Question: Everything about my layout will flow with the resizing of the main window. The problem I'm facing is that as you can see, the datagrid goes off the screen. If you maximize the window, the datagrid will resize with the window, but continue to go off the screen. How do I get it to maintain its margin of 20 with it's parent grid?
'''
<Grid>
<StackPanel Orientation="Vertical">
<TextBox Height="170" Name="txtSQL" VerticalAlignment="Top" AcceptsReturn="True" TextWrapping="Wrap" Margin="20"/>
<Button Content="Run!" Height="23" HorizontalAlignment="Left" Name="btnRun" VerticalAlignment="Top" Margin="20,0,0,0" Width="75" Click="btnRun_Click" />
<Grid>
<my:DataGrid Name="dgResults" VerticalAlignment="Top" Margin="20" />
</Grid>
</StackPanel>
</Grid>
'''

UPDATE:
Just to be more specific. The effect I'm trying to accomplish here is this:
When the window first loads, you are presented with a blank datagrid, so it's only about 15 pixels high. When you run the query, it will populate the datagrid by reassigning the itemssource. As of now, when you do that, if the data exceeds the window size, it will go off the bottom of the screen. I need it to only expand to the bottom of the window then enable the scrollbar. I can do this just by wrapping it in a scrollviewer im sure. However, when the window is resized, the datagrid needs to resize with it.
I'm wondering if the setup might have something to do with it. The form is actually a wpf page being displayed in a frame.
UPDATE:
'''
<Page x:Class="Hold_Database___Prototype_1.Views.SQL"
xmlns="http://schemas.microsoft.com/winfx/2006/xaml/presentation"
xmlns:x="http://schemas.microsoft.com/winfx/2006/xaml"
xmlns:mc="http://schemas.openxmlformats.org/markup-compatibility/2006"
xmlns:d="http://schemas.microsoft.com/expression/blend/2008"
mc:Ignorable="d"
d:DesignHeight="304" d:DesignWidth="732"
Title="SQL" xmlns:my="http://schemas.microsoft.com/wpf/2008/toolkit" AllowDrop="True">
<Grid>
<Grid.RowDefinitions>
<RowDefinition />
<RowDefinition Height="23" />
<RowDefinition Height="*"/>
</Grid.RowDefinitions>
<TextBox Height="170" Name="txtSQL" VerticalAlignment="Top" AcceptsReturn="True" TextWrapping="Wrap" Margin="20" Grid.Row="0"/>
<Button Content="Run!" Height="23" HorizontalAlignment="Left" Name="btnRun" VerticalAlignment="Top"
Margin="20,0,0,0" Width="75" Grid.Row="1" Click="btnRun_Click" />
<DockPanel Grid.Row="2">
<my:DataGrid Name="dgResults" Margin="20" />
</DockPanel>
</Grid>
</Page>
'''
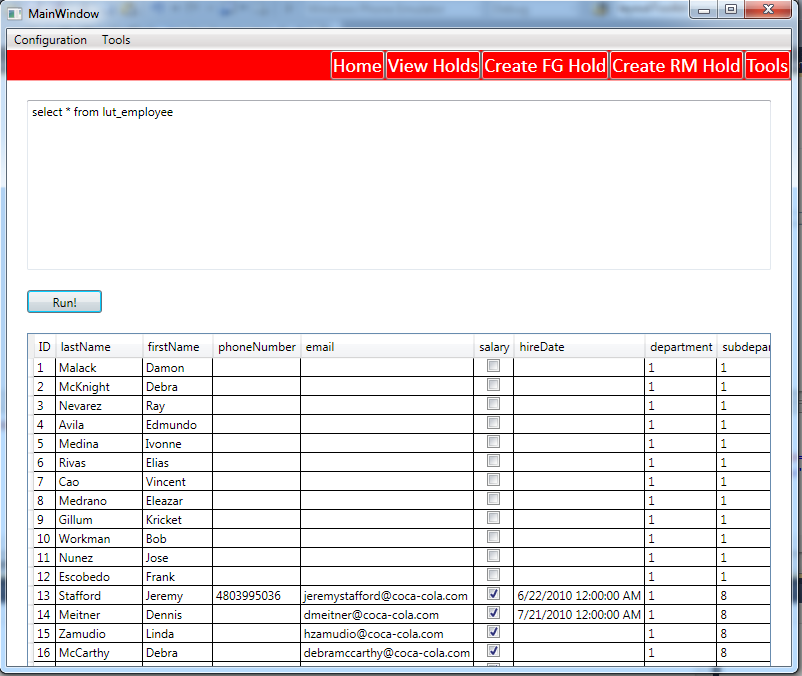
Answer: What is the dock panel for in this example?
Try putting the DataGrid directly in the cell with no stackpanel. If you are setting the button height then set set grid to auto.
Also, why give so much space to the text?
'''
<Grid.RowDefinitions>
<RowDefinition Height="Auto" />
<RowDefinition Height="Auto" />
<RowDefinition Height="*"/>
</Grid.RowDefinitions>
<TextBox Height="170" Name="txtSQL" VerticalAlignment="Top" AcceptsReturn="True" TextWrapping="Wrap" Margin="20" Grid.Row="0"/>
<Button Content="Run!" Height="23" HorizontalAlignment="Left" Name="btnRun" VerticalAlignment="Top"
Margin="20,0,0,0" Width="75" Grid.Row="1" Click="btnRun_Click" />
<my:DataGrid Grid.Row="2" <my:DataGrid Name="dgResults" Margin="20" />
'''
Then also set 'HorizontalAlignment', 'VerticleAlignment', 'HorizontalContentAlignment', and 'VerticalContentAlignment = stretch'